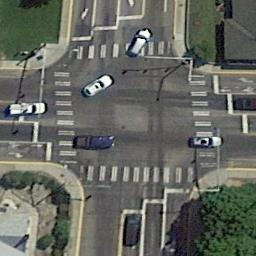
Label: intersection